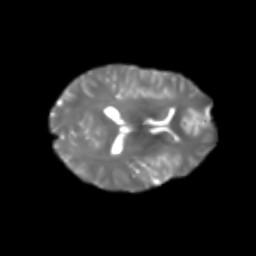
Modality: T2w
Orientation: axial
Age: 23
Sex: male
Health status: healthy